Interaction volume radius: 10 \u00c5
Interaction volume height: 10 \u00c5
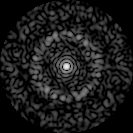
Disorder parameter: 0.8275